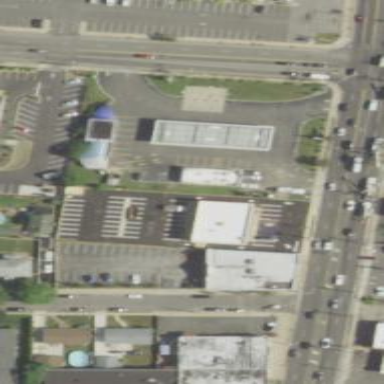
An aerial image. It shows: Fuel station.